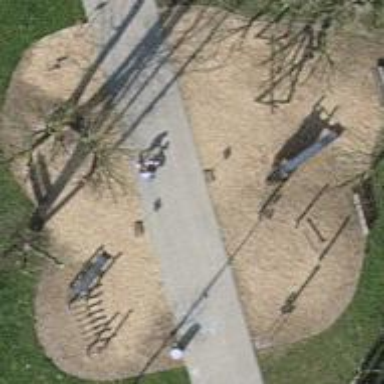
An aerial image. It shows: Playground area for leisure land.